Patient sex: M
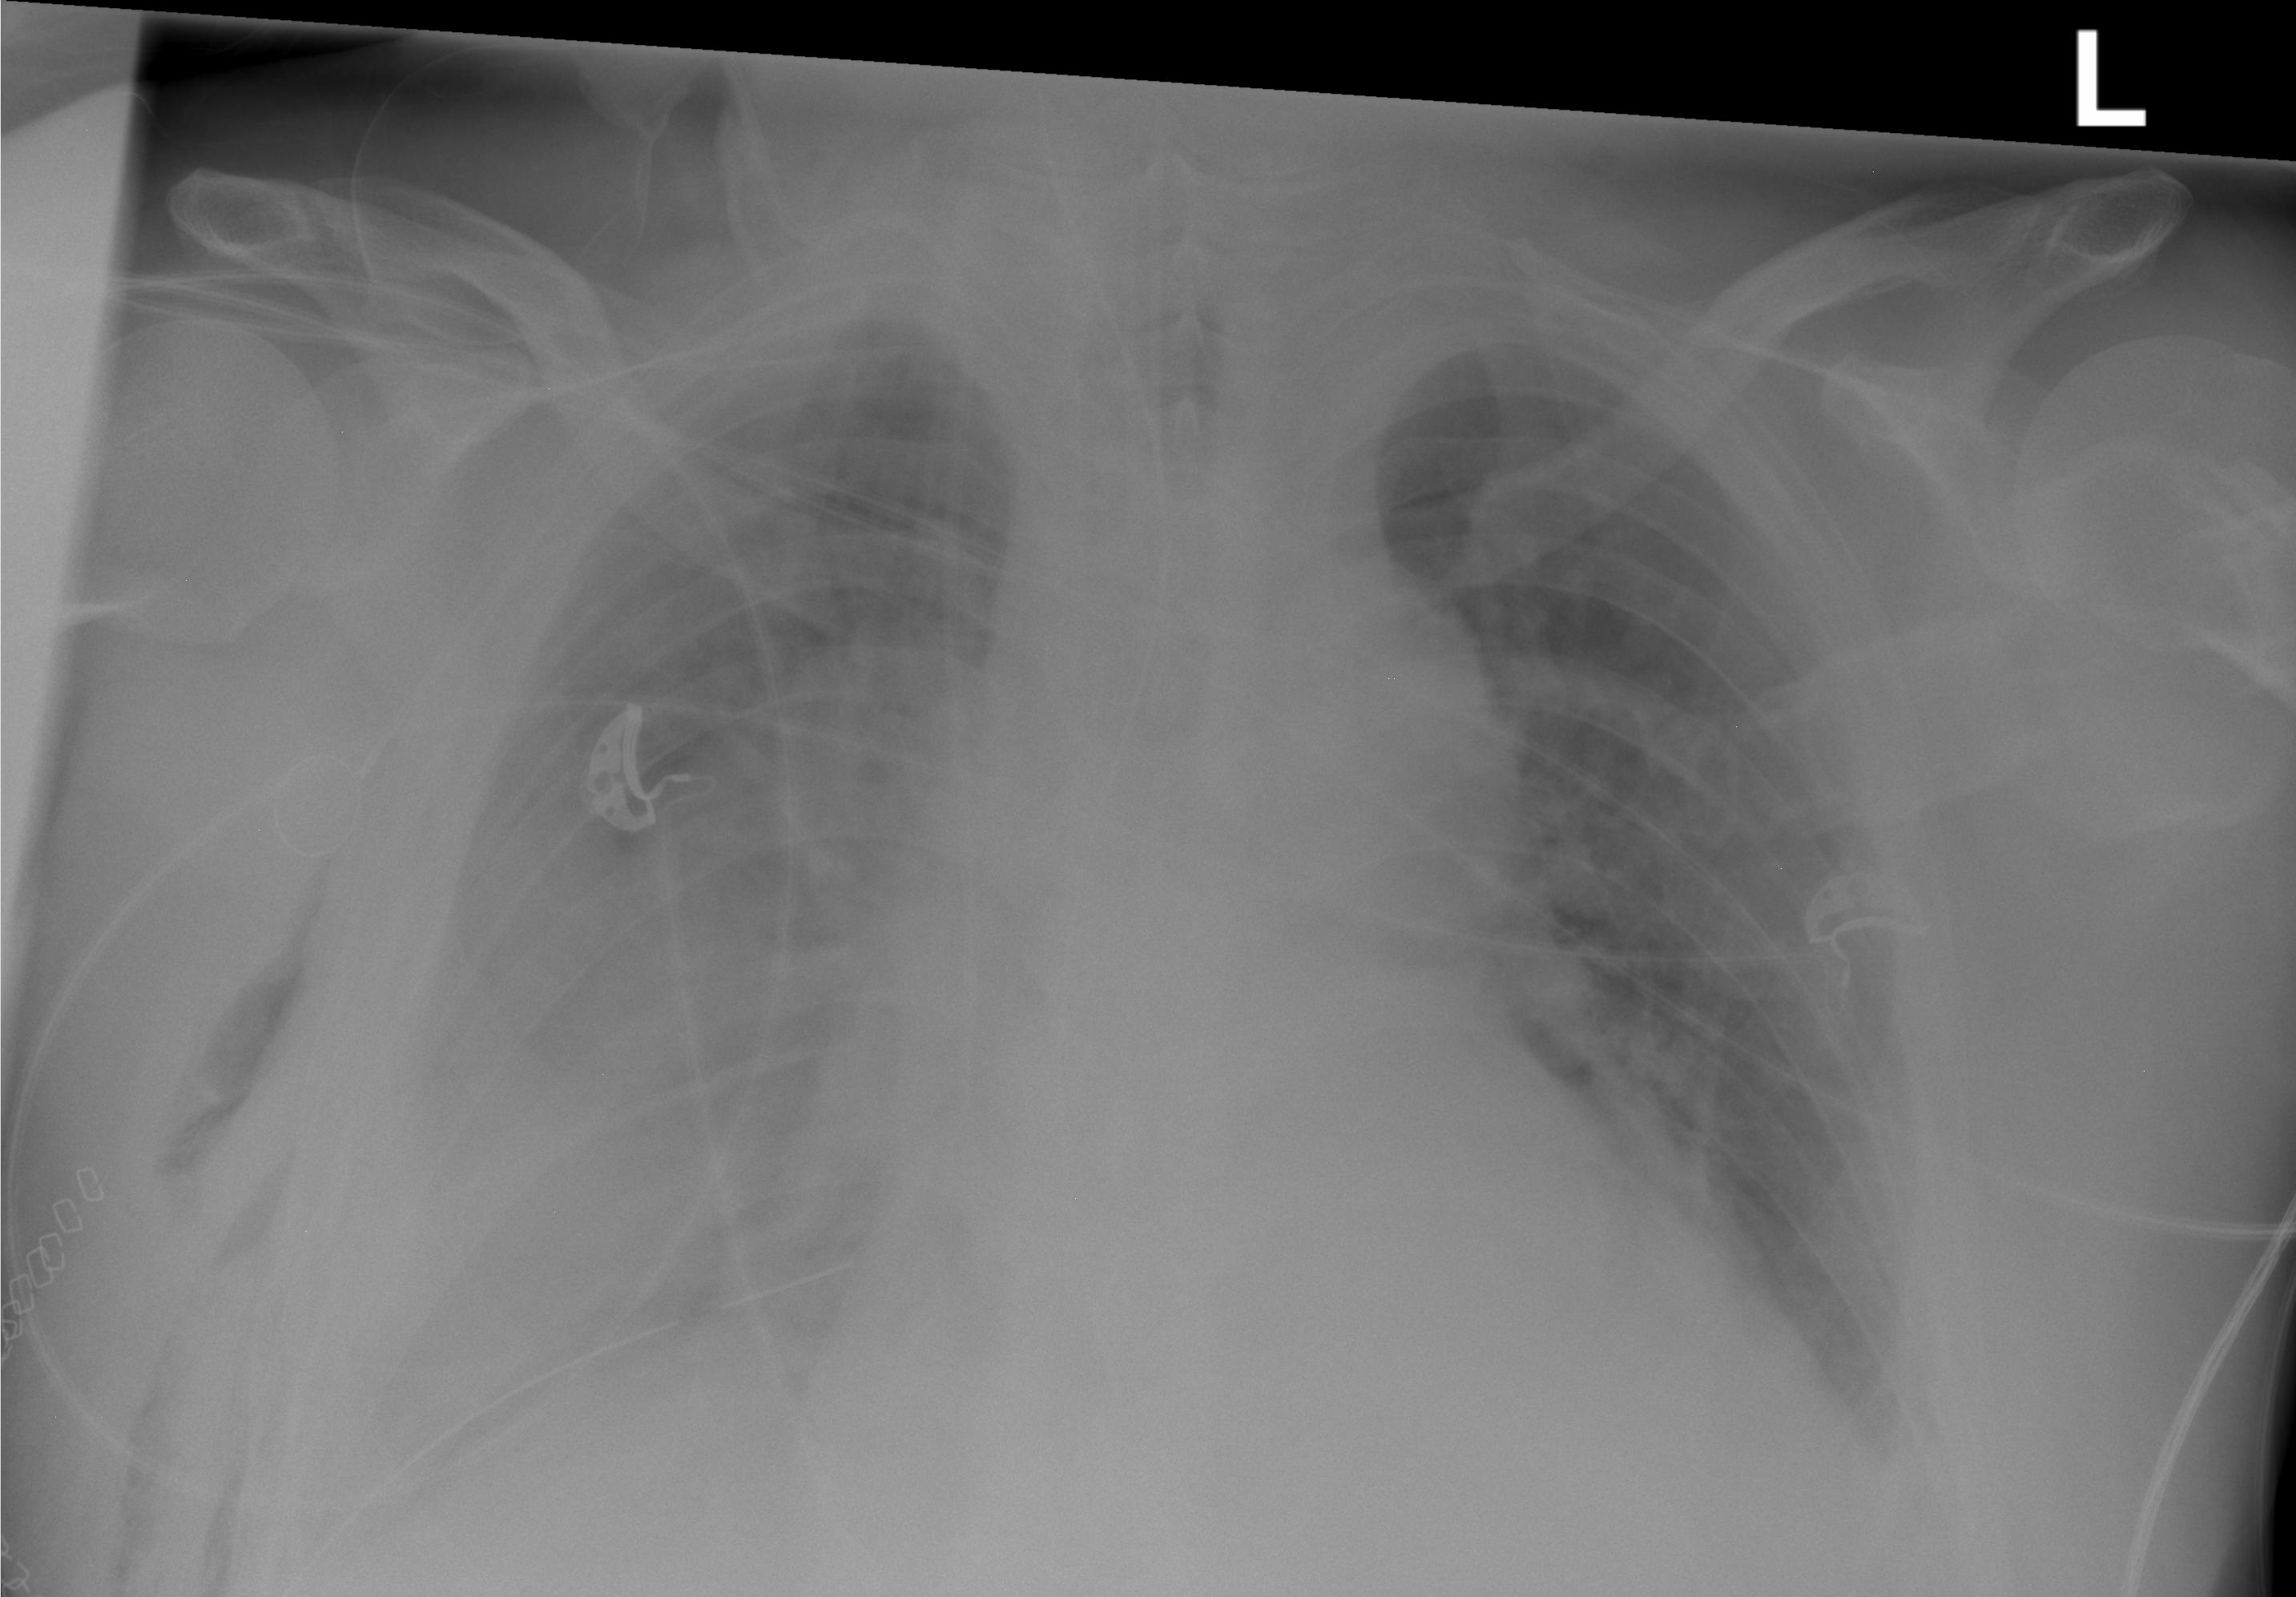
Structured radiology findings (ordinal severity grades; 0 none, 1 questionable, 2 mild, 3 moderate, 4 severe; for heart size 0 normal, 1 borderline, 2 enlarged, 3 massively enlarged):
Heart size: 2
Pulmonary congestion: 0
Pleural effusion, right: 3
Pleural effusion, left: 2
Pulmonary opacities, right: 2
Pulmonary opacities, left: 0
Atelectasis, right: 3
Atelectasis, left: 2